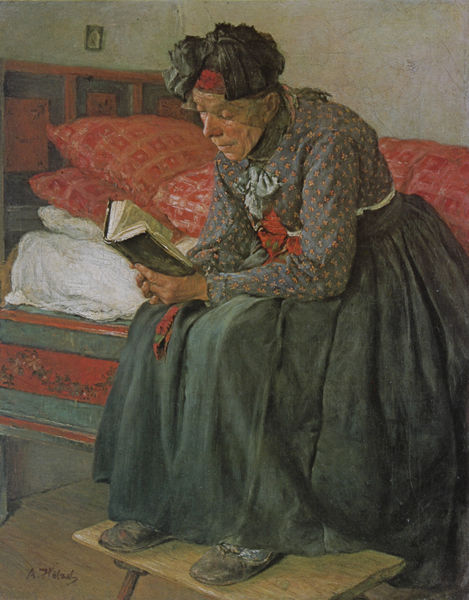
Titel: Hausandacht
Künstler: Adolf Hölzel
Standort: München
Institution: Bayerische Staatsgemäldesammlungen, Neue Pinakothek
Schlagwörter: blau, dunkel, gemälde, kopf, weiß, grün, sitzen, abend, braun, frau, grau, hell, holz, hut, kleid, licht, mund, nase, raum, schwarz, stützen, zimmer, blick, rot, schleier, tuch, haube, malerei, muster, ornament, rock, schleife, teppich, alt, jacke, mütze, wand, alte, arm, augen, band, bibel, bluse, falten, gesicht, halten, sockel, stirnband, trauer, bild, blicken, hände, möbel, signatur, öl, boden, land, figur, haare, interieur, realismus, sitzend, decke, girlande, gebeugt, kontrast, genre, kopfbedeckung, schürze, füße, ruhig, naturalismus, schuhe, bäuerin, farben, farbe, tag, bank, hocker, schemel, kissen, witwe, holzboden, kopftuch, lesen, bett, schlafzimmer, bettgestell, socken, podest, allein, ellenbogen, knie, fallen, bauer, punkte, kante, strümpfe, buch, punkt, tupfen, beten, fußbank, gebet, reduziert, girlanden, tracht, liege, bettzeug, seiten, leibl, bettlaken, ländlich, leder, leser, greisin, lesend, breit, leserin, scheife, alte frau, turban, vertieft, hausschuhe, fromm, milieu, auf, bettkante, bildchen, blättern, fußmatte, gebetbuch, lacken, lektüre, verziehrung, vorleger, bettwäsche, lsen, lesende frau, tünche, leseerin